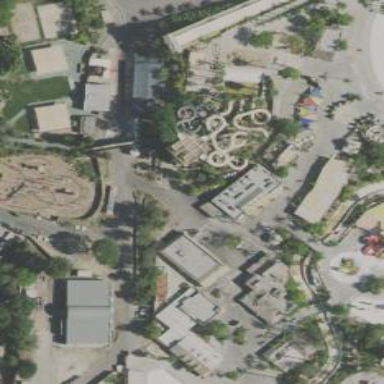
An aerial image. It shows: Water slide attraction.